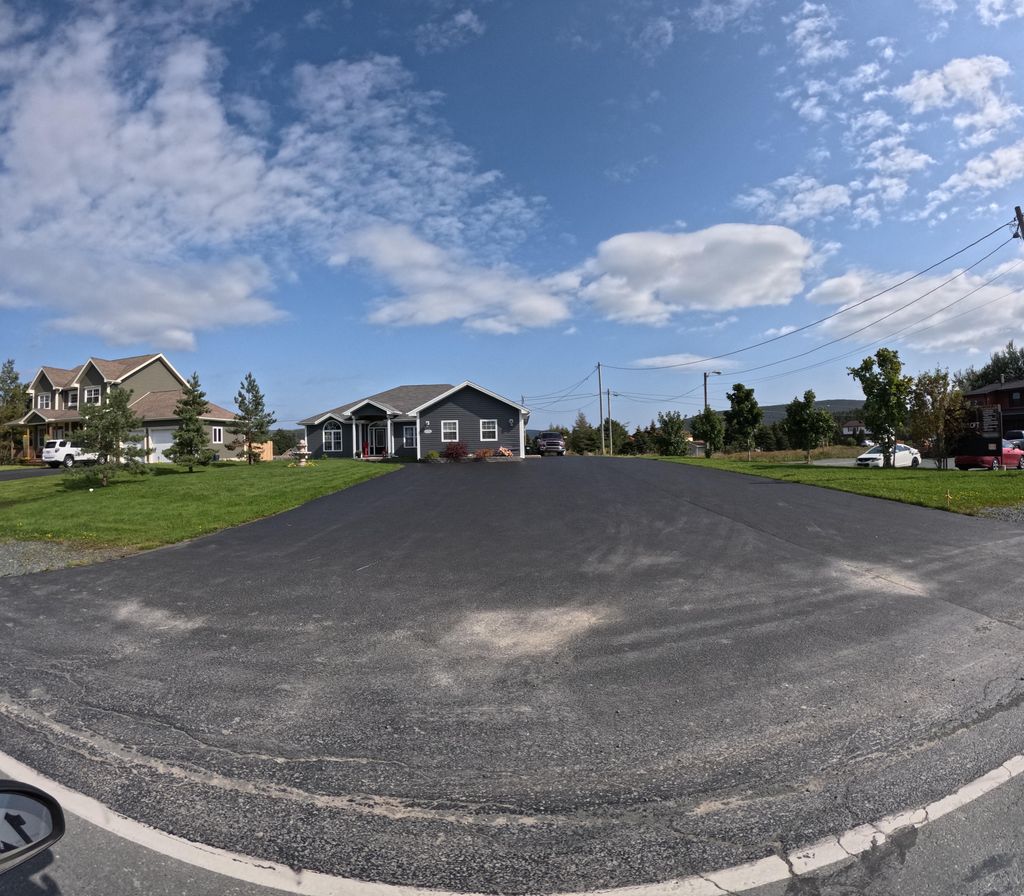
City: st_johns